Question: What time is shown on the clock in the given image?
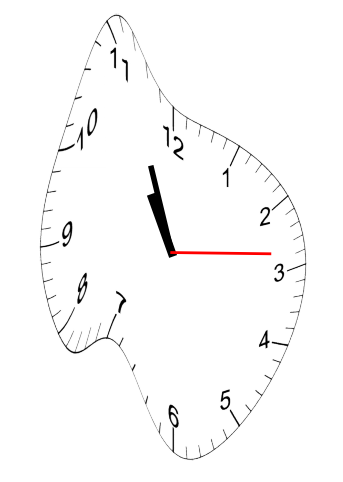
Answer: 10:56:14